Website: lowes
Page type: payment
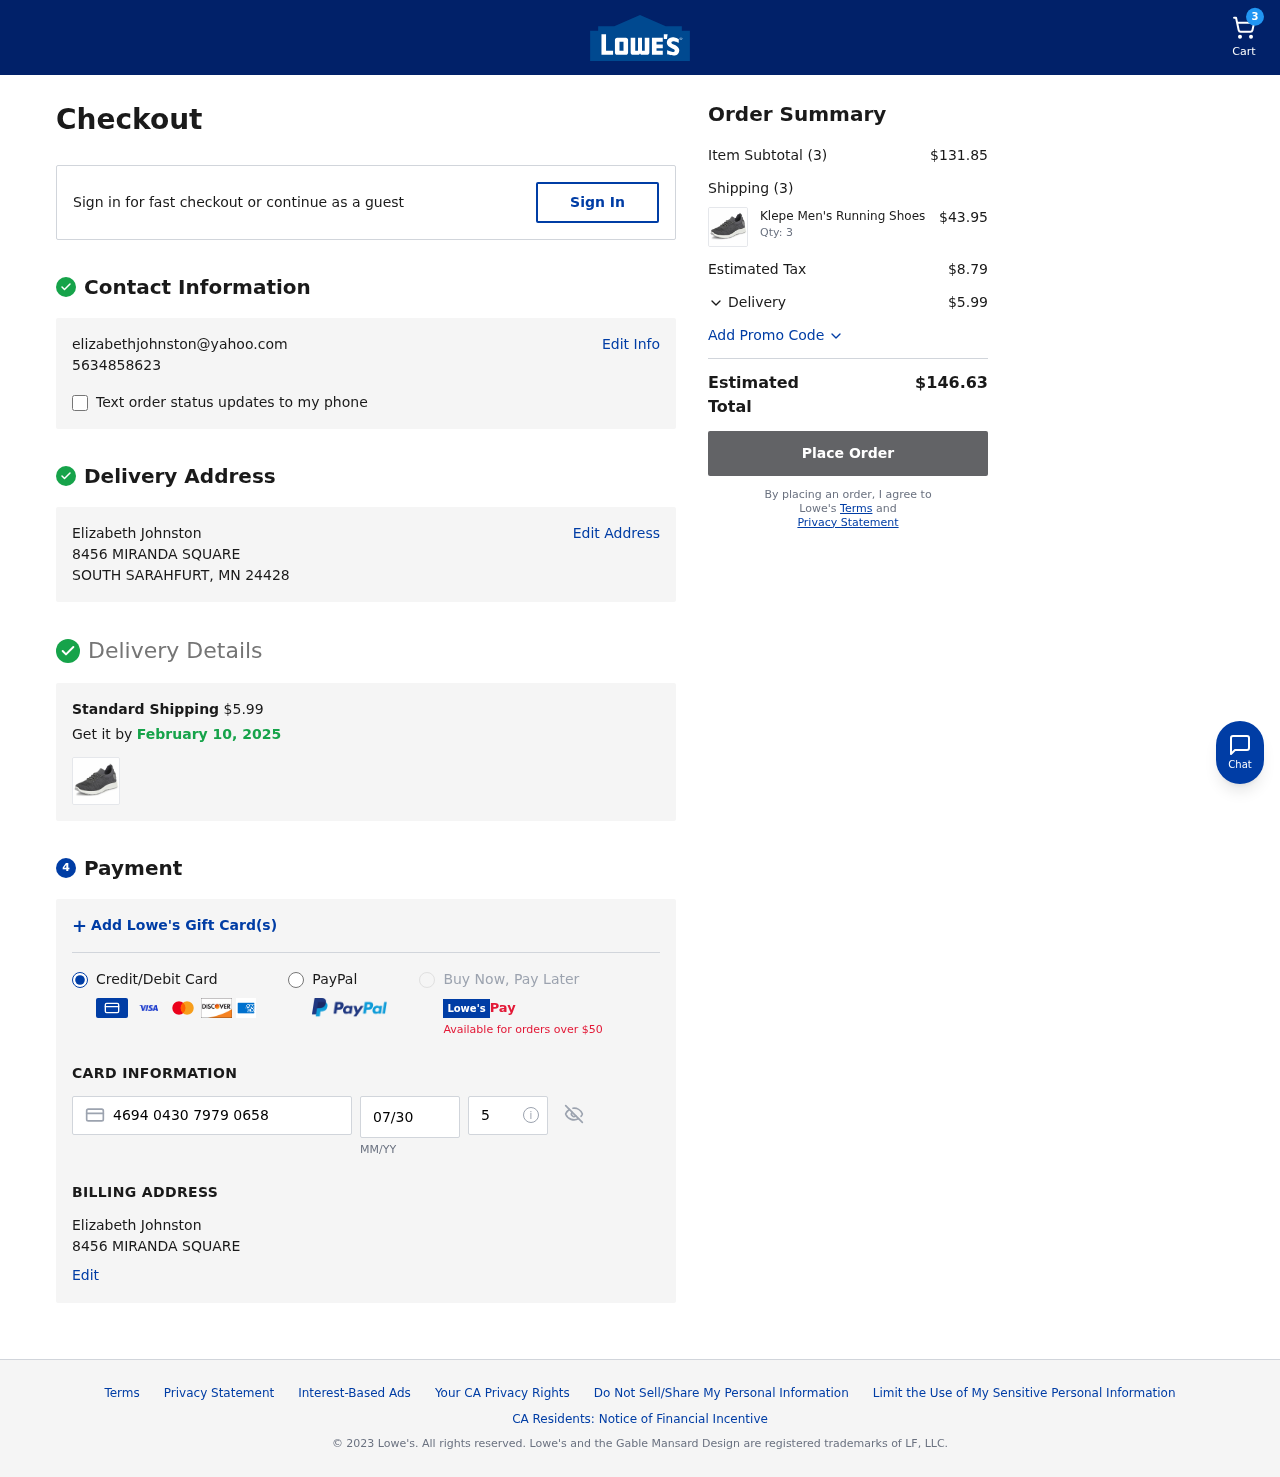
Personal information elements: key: PII_CARD_CVV
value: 584
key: PII_CARD_EXPIRY
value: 07/30
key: PII_CARD_NUMBER
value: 4694 0430 7979 0658
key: PII_EMAIL
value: elizabethjohnston@yahoo.com
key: PII_FULLNAME
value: Elizabeth Johnston
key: PII_FULLNAME2
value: Elizabeth Johnston
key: PII_PHONE
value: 5634858623
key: PII_STREET
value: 8456 MIRANDA SQUARE
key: PII_STREET2
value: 8456 MIRANDA SQUARE
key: PII_CITY_STATE_ZIP
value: SOUTH SARAHFURT, MN 24428
Product elements: key: PRODUCT1_NAME
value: Klepe Men's Running Shoes
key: PRODUCT1_PRICE
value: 43.95
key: PRODUCT1_QUANTITY
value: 3
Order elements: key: ORDER_NUM_ITEMS
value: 3
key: ORDER_SHIPPING_COST
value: $5.99
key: ORDER_DELIVERY_DATE
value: February 10, 2025
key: ORDER_SUBTOTAL
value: $131.85
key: ORDER_NUM_ITEMS2
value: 3
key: ORDER_TAX
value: $8.79
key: ORDER_SHIPPING_COST2
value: $5.99
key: ORDER_TOTAL
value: $146.63